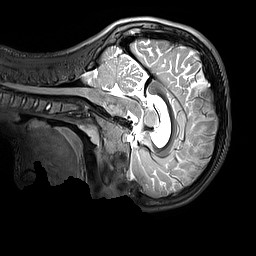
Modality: T2w
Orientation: sagittal
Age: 11
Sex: male
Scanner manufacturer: siemens
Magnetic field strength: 3 T
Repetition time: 3.2 s
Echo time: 0.408 s